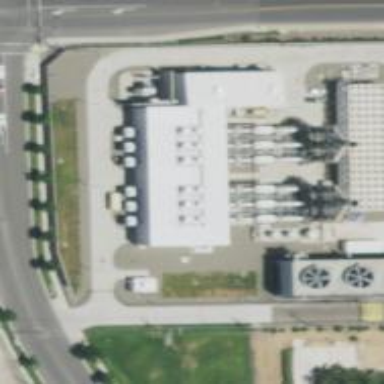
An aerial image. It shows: Gas-powered generator.